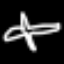
Label: airplane